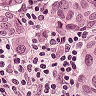
Metastatic tissue present: yes